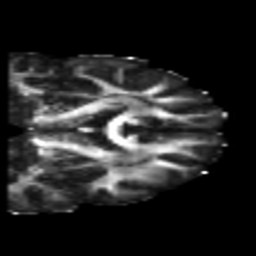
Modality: FA
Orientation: coronal
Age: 21
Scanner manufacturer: philips
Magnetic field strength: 3 T
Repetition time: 8.6 s
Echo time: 0.127 s